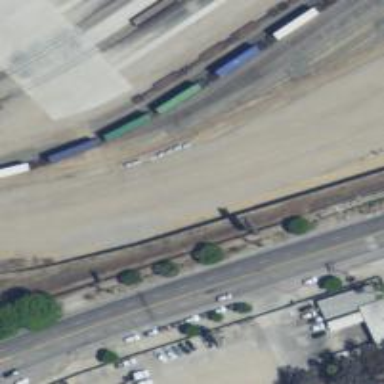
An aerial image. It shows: Railway yard in service.